Aerial crown-view tile of a tropical tree (Barro Colorado Island, Panama), acquired 20250512:
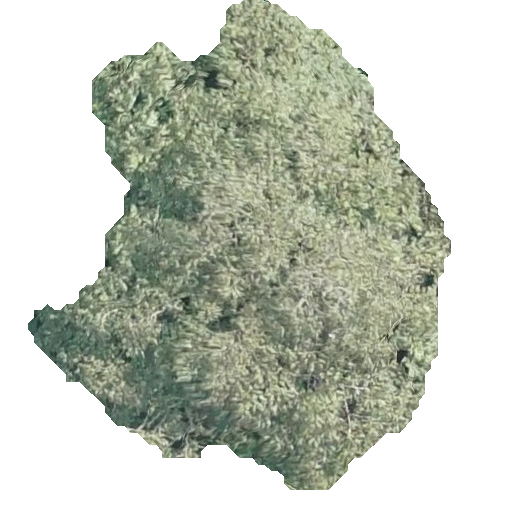
Species: Luehea seemannii
GBIF accepted scientific name: Luehea seemannii
Crown area: 194.249 m²